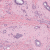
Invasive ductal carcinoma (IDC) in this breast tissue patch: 1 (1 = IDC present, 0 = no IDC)